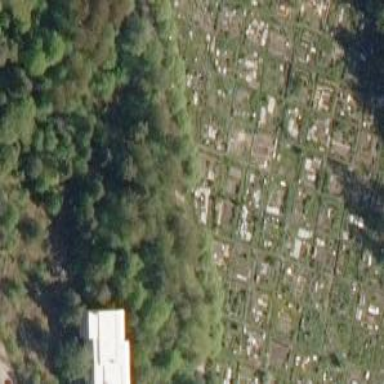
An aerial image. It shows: Area designated for allotments.